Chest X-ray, AP view. Patient: 61 years old, sex M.
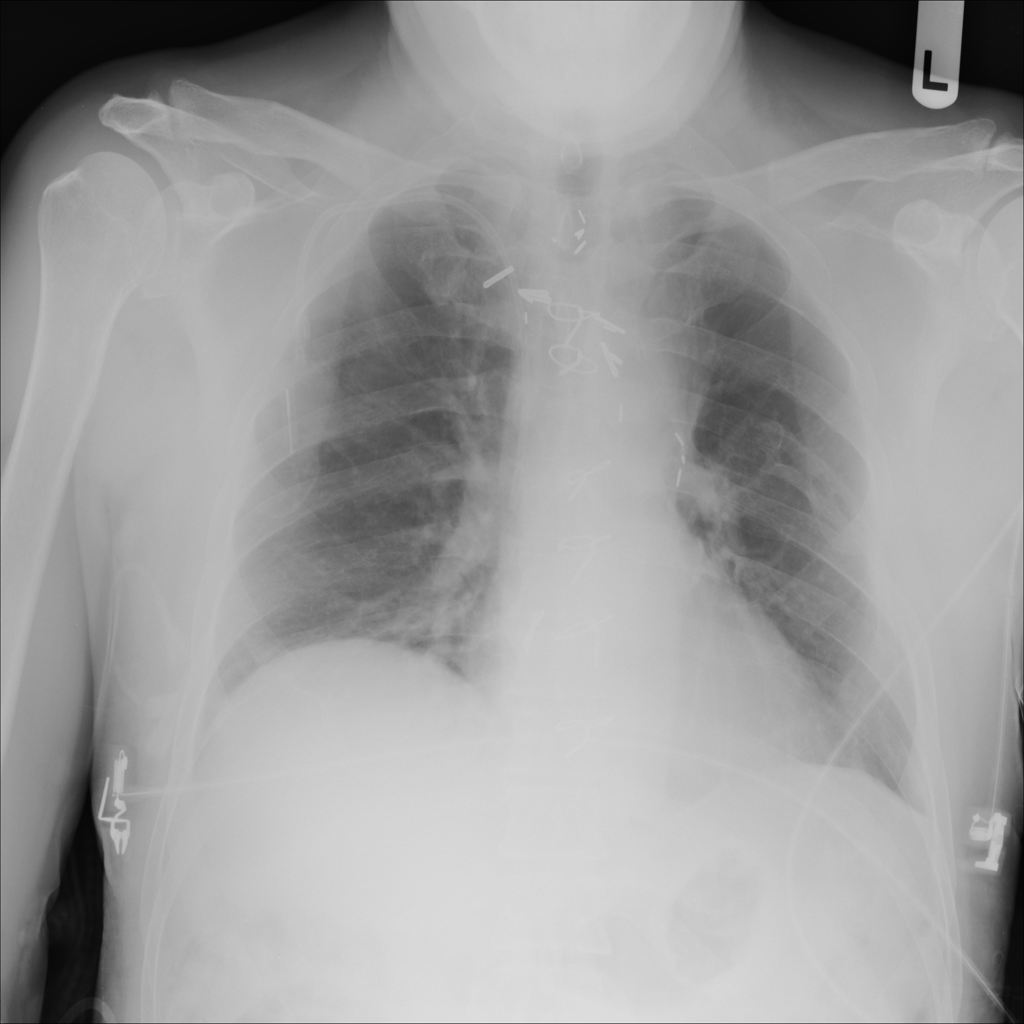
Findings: Atelectasis